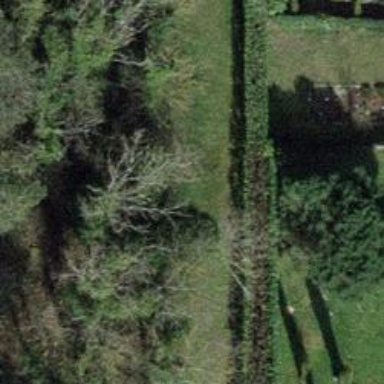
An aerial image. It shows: Fence is in the image.